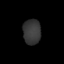
Tissue: lung
Cell type: Myeloid cells
Senescence score: 0.5945
Nuclear area (px): 439
Mean DAPI intensity: 54.788